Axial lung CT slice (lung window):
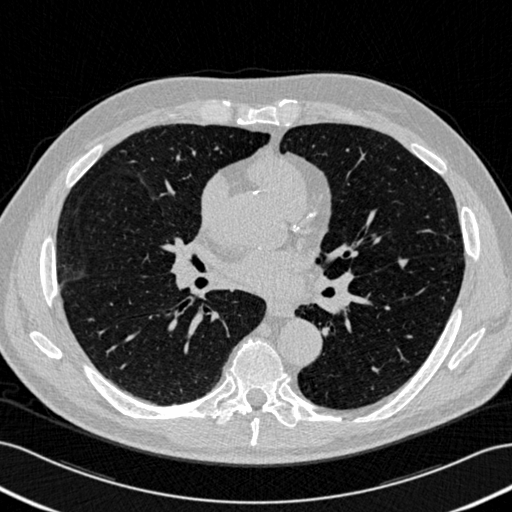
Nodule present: no